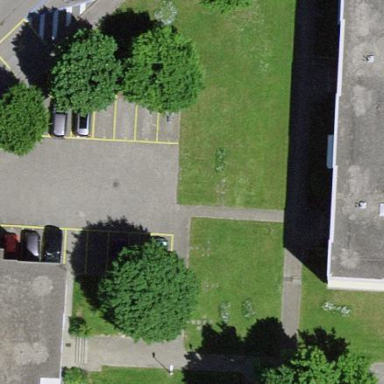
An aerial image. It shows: Parking area.